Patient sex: M
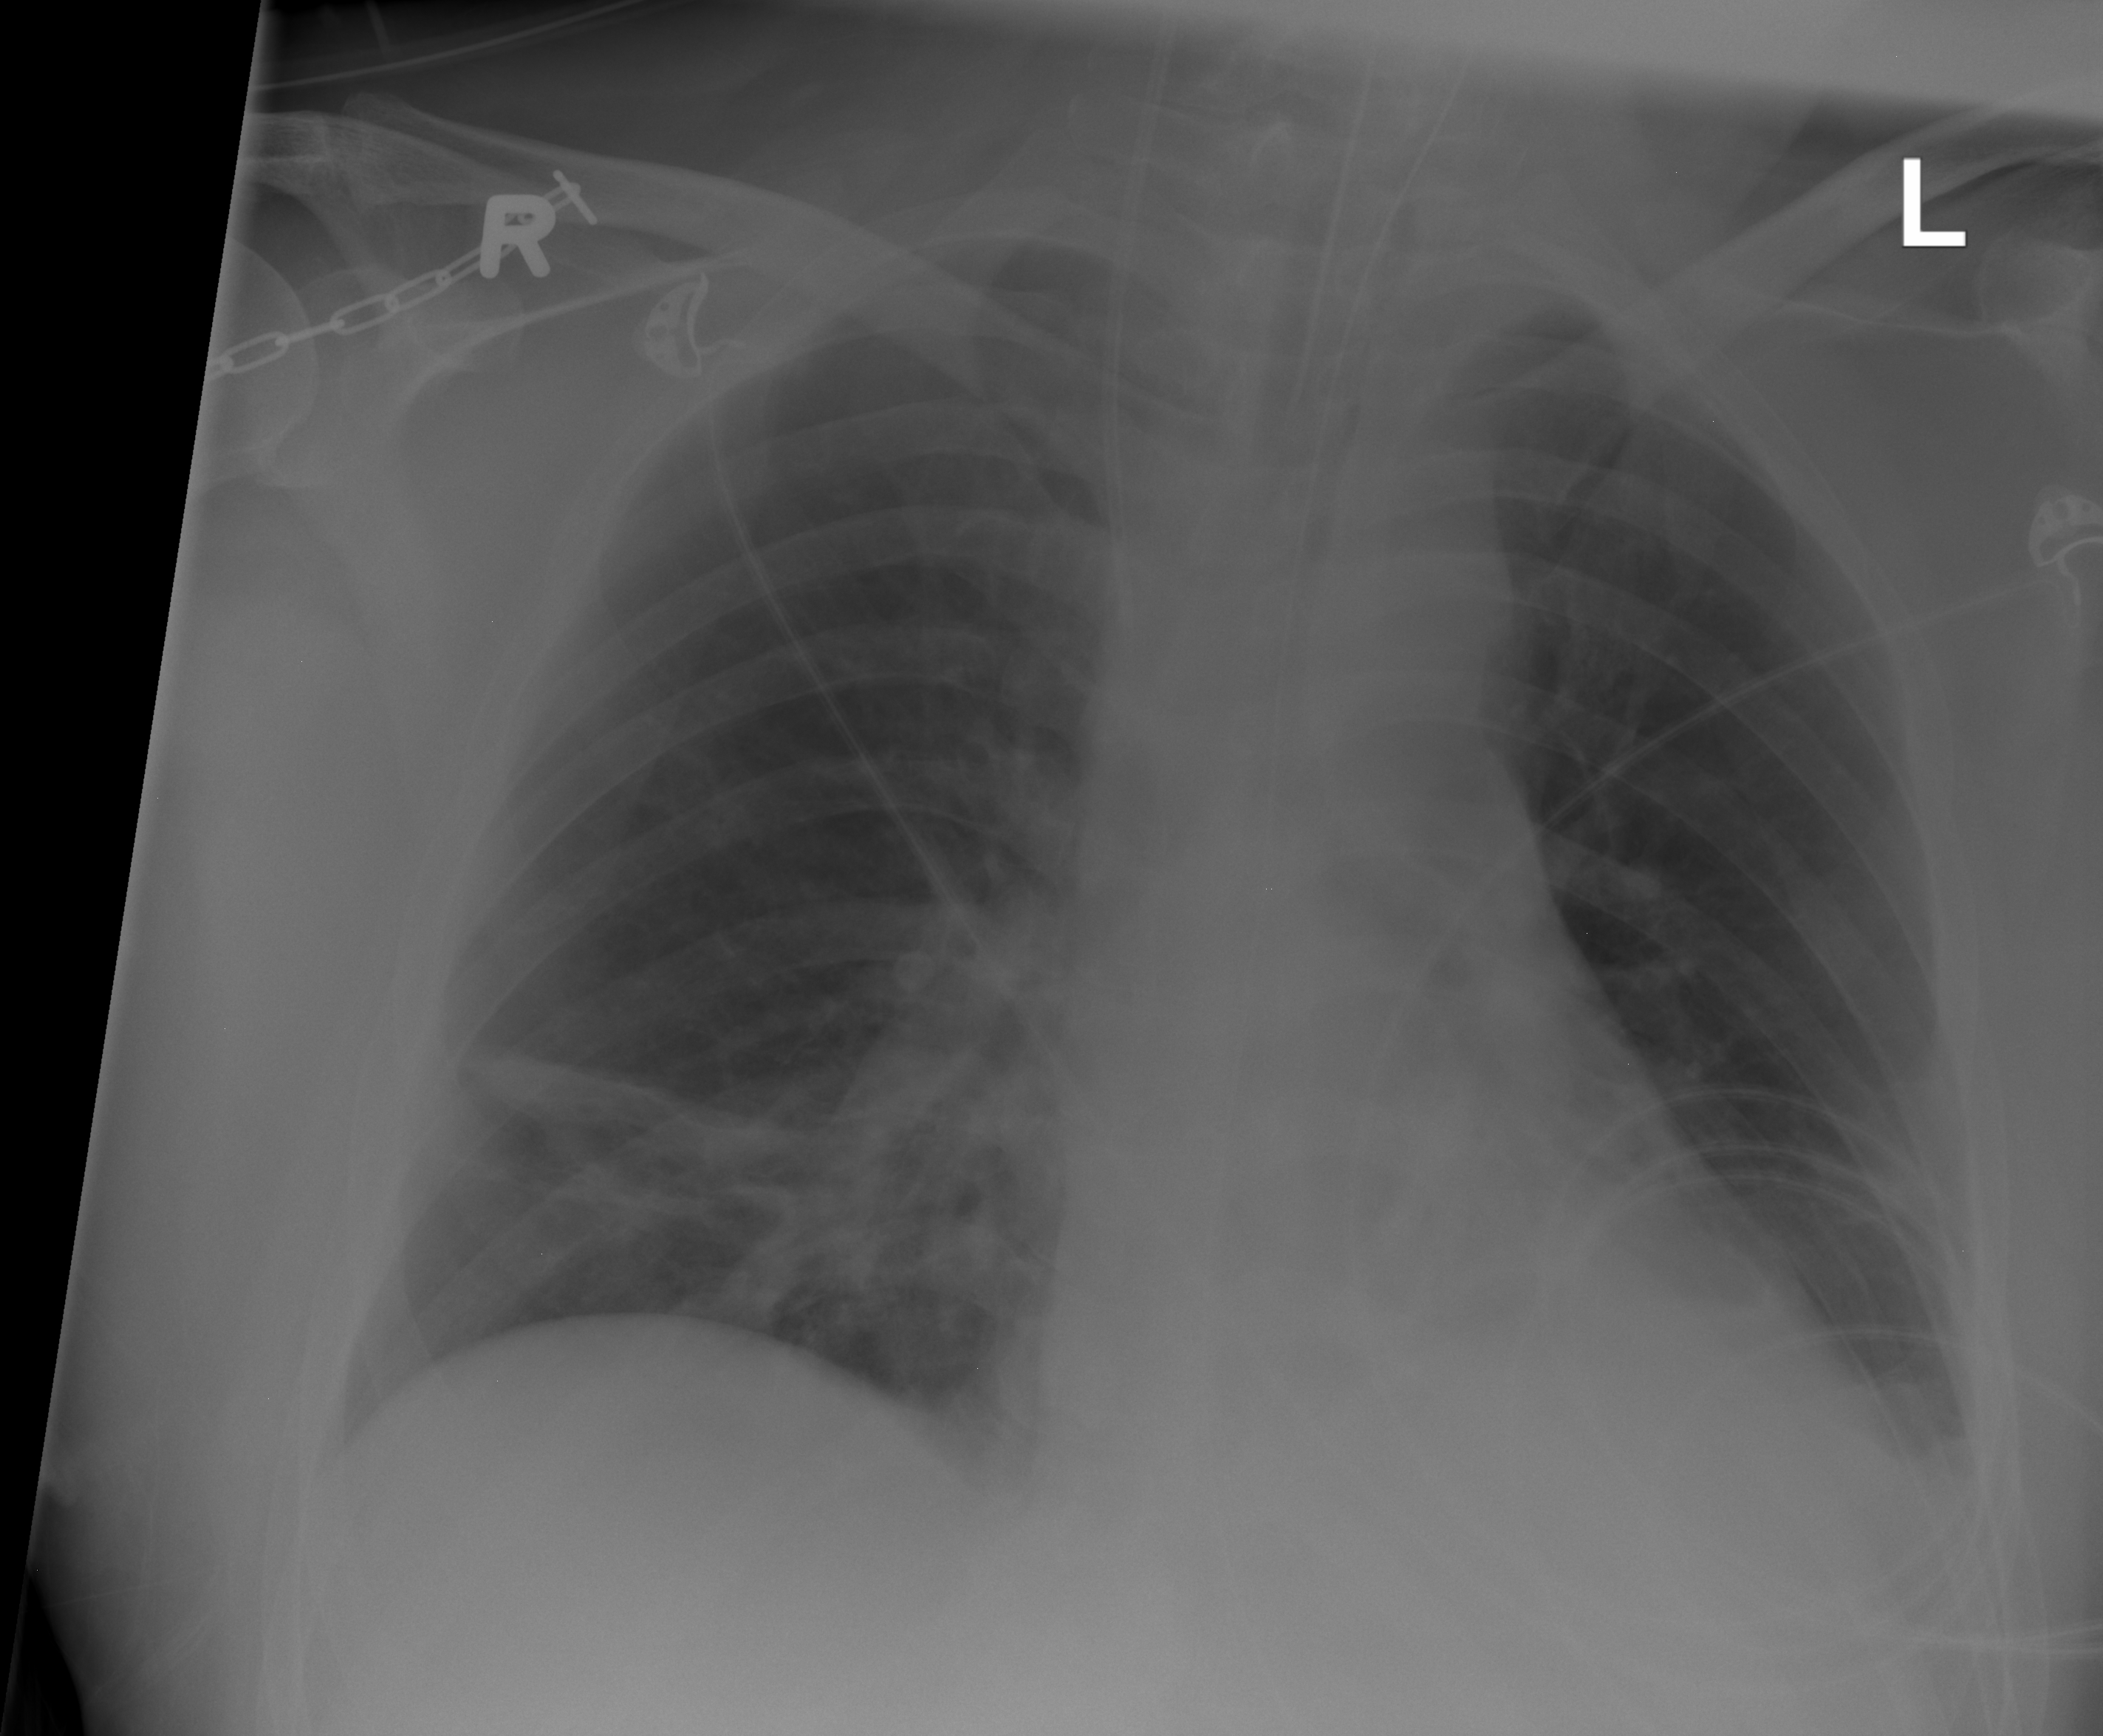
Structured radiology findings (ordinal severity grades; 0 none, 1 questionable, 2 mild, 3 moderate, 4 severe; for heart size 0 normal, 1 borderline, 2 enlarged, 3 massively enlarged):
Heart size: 0
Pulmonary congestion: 0
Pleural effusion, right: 0
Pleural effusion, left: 1
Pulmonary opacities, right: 2
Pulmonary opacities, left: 0
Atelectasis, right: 2
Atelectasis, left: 1